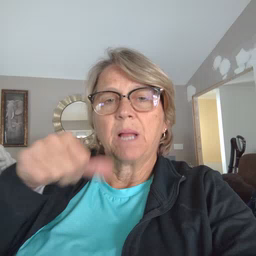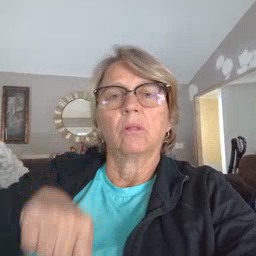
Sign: puzzle